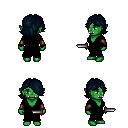
a pixel art fantasy rpg character, female body template, orc, green skin, black robe, metal pants, raven swoop hairstyle, leather bracers, dagger, four views (front, back, left, right), 2x2 character sprite sheet, small pixel art, hard edges, no anti-aliasing